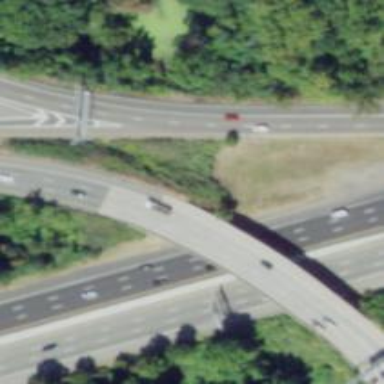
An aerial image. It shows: Bridge over motorway.